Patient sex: F
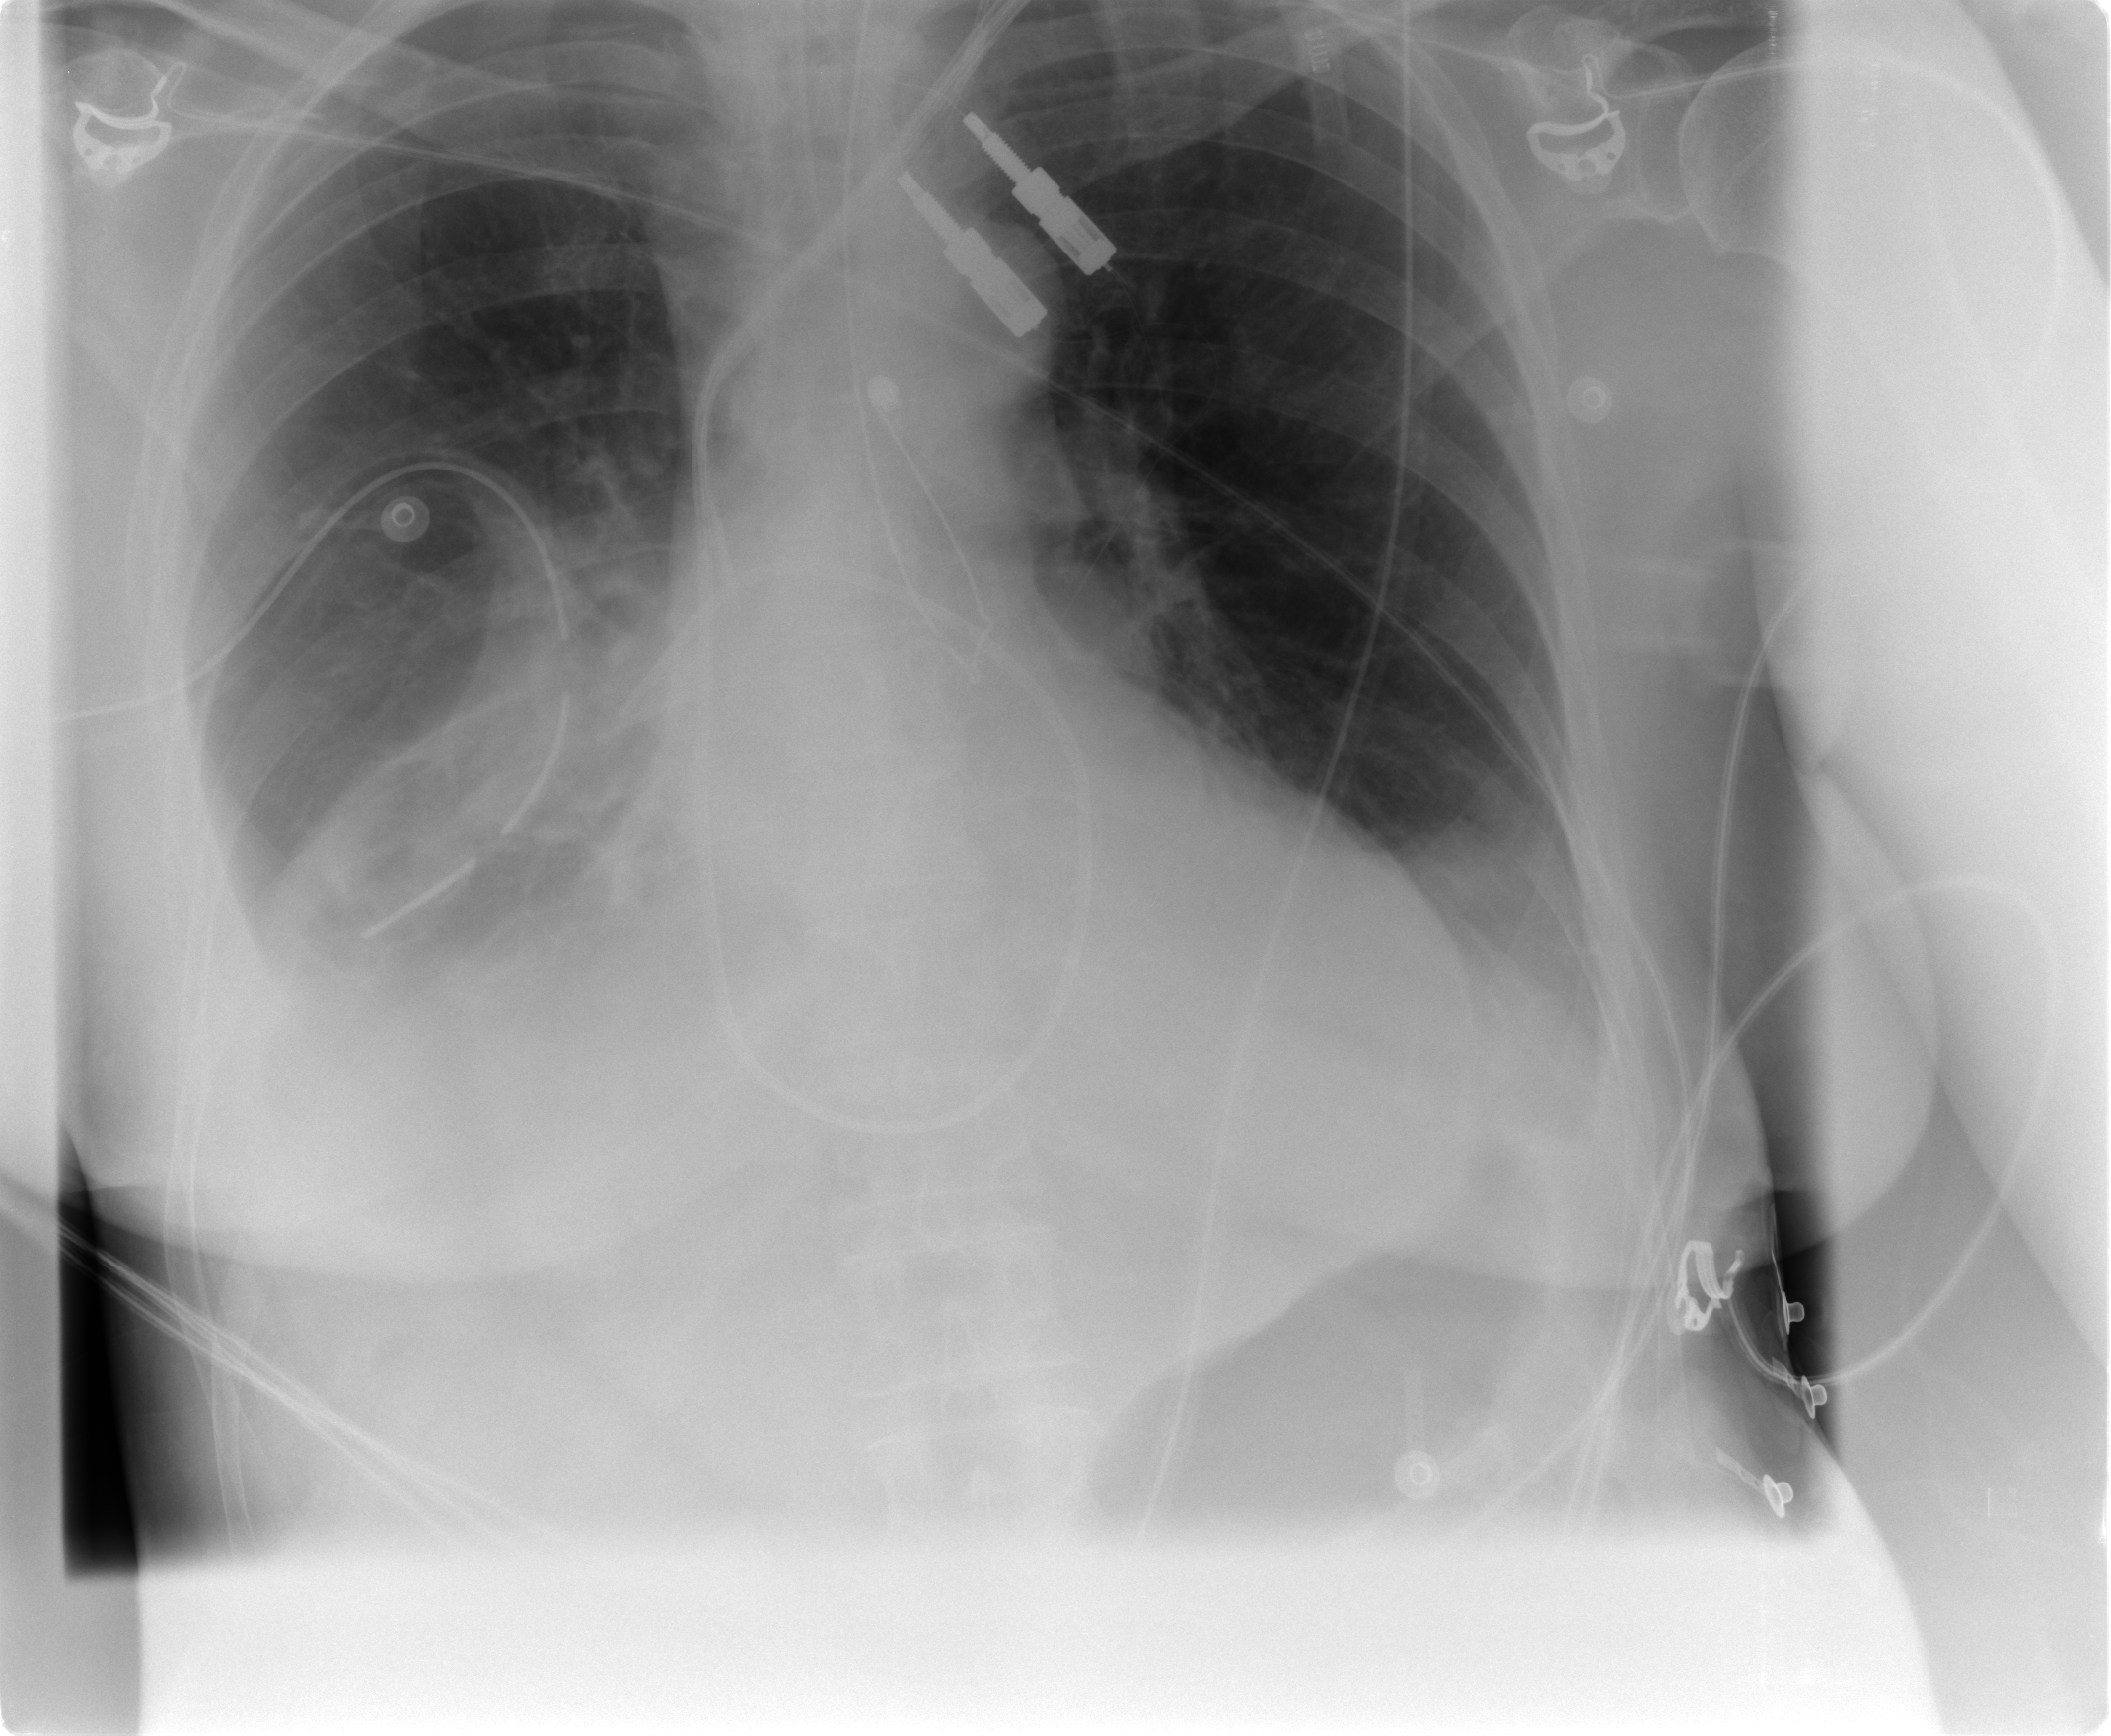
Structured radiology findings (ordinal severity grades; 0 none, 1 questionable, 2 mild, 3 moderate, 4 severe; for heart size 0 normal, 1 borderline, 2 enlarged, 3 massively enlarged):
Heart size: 0
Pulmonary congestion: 0
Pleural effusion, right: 2
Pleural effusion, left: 2
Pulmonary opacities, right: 0
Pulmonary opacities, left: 0
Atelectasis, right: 2
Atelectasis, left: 2